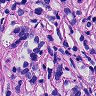
Metastatic tissue present: yes